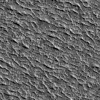
Atmospheric dust classification: not_dusty